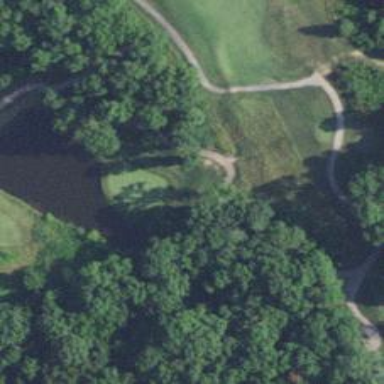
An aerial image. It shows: View of golf hole.